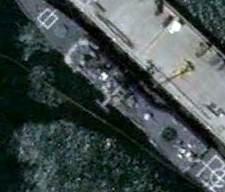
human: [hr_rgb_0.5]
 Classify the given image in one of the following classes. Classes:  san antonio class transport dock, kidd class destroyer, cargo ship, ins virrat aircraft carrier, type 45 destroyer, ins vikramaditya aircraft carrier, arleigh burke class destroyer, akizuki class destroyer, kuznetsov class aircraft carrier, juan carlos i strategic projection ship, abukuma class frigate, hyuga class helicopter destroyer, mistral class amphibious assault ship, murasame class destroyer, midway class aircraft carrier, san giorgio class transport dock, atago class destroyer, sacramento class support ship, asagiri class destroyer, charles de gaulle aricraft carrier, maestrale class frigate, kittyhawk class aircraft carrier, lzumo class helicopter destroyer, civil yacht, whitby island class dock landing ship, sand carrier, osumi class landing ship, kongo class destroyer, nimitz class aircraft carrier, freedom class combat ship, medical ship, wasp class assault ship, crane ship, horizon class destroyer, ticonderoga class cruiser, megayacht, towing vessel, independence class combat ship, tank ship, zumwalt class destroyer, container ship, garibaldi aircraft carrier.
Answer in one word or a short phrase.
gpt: Ticonderoga class cruiser